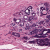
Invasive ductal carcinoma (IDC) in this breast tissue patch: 0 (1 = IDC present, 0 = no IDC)